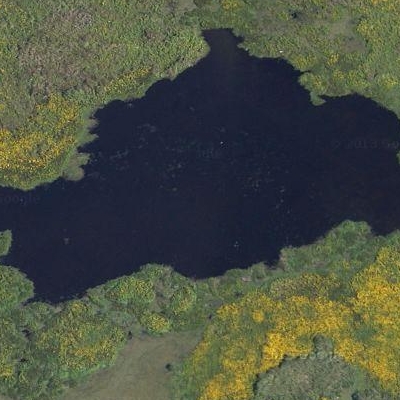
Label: dRiverLake